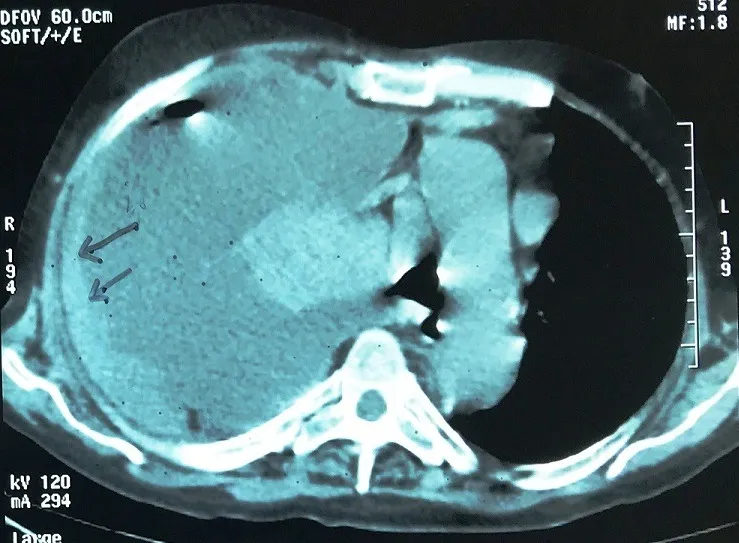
CT-scan showing a prominent thickening of the right pleura.
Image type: radiology (ct)